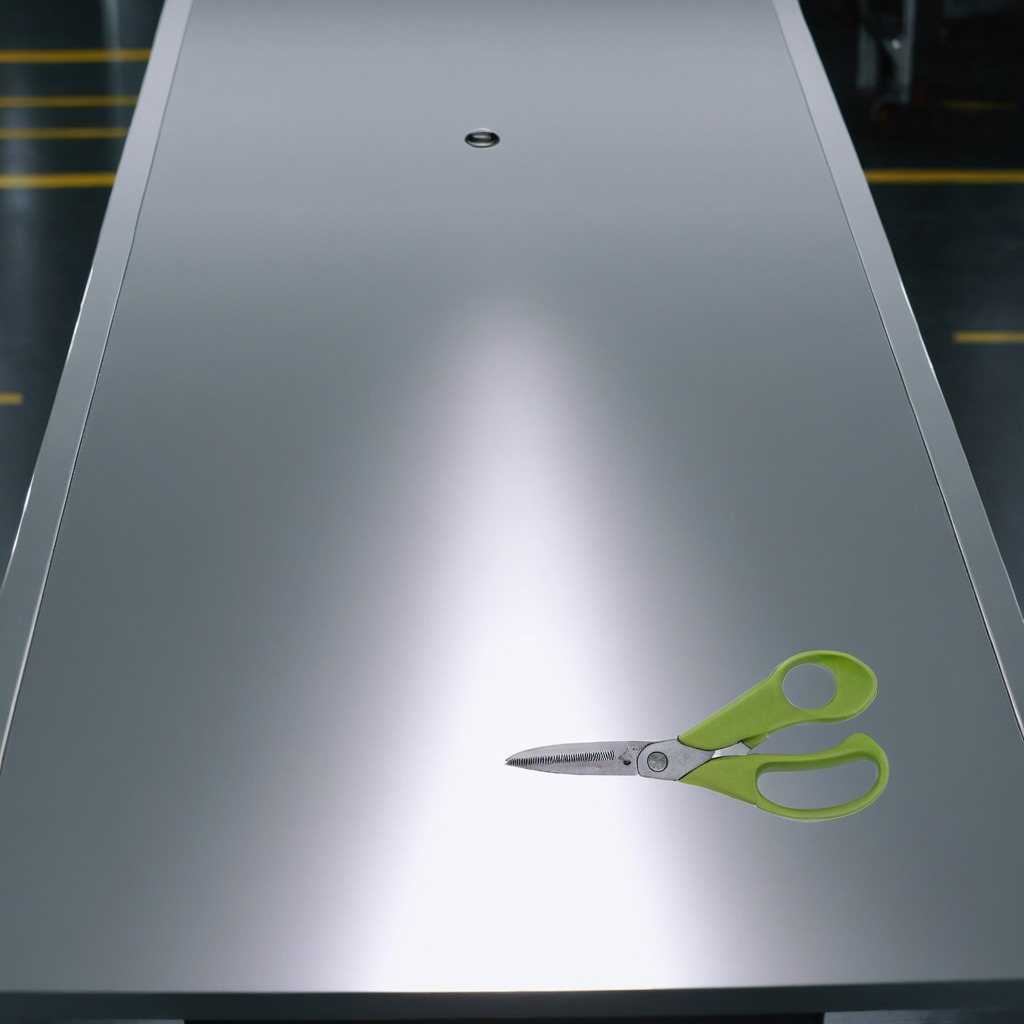
A scissor lies on the table.